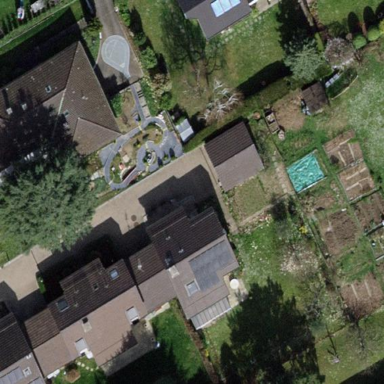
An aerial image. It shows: Garden surrounded by fence.